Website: slack
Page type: payment
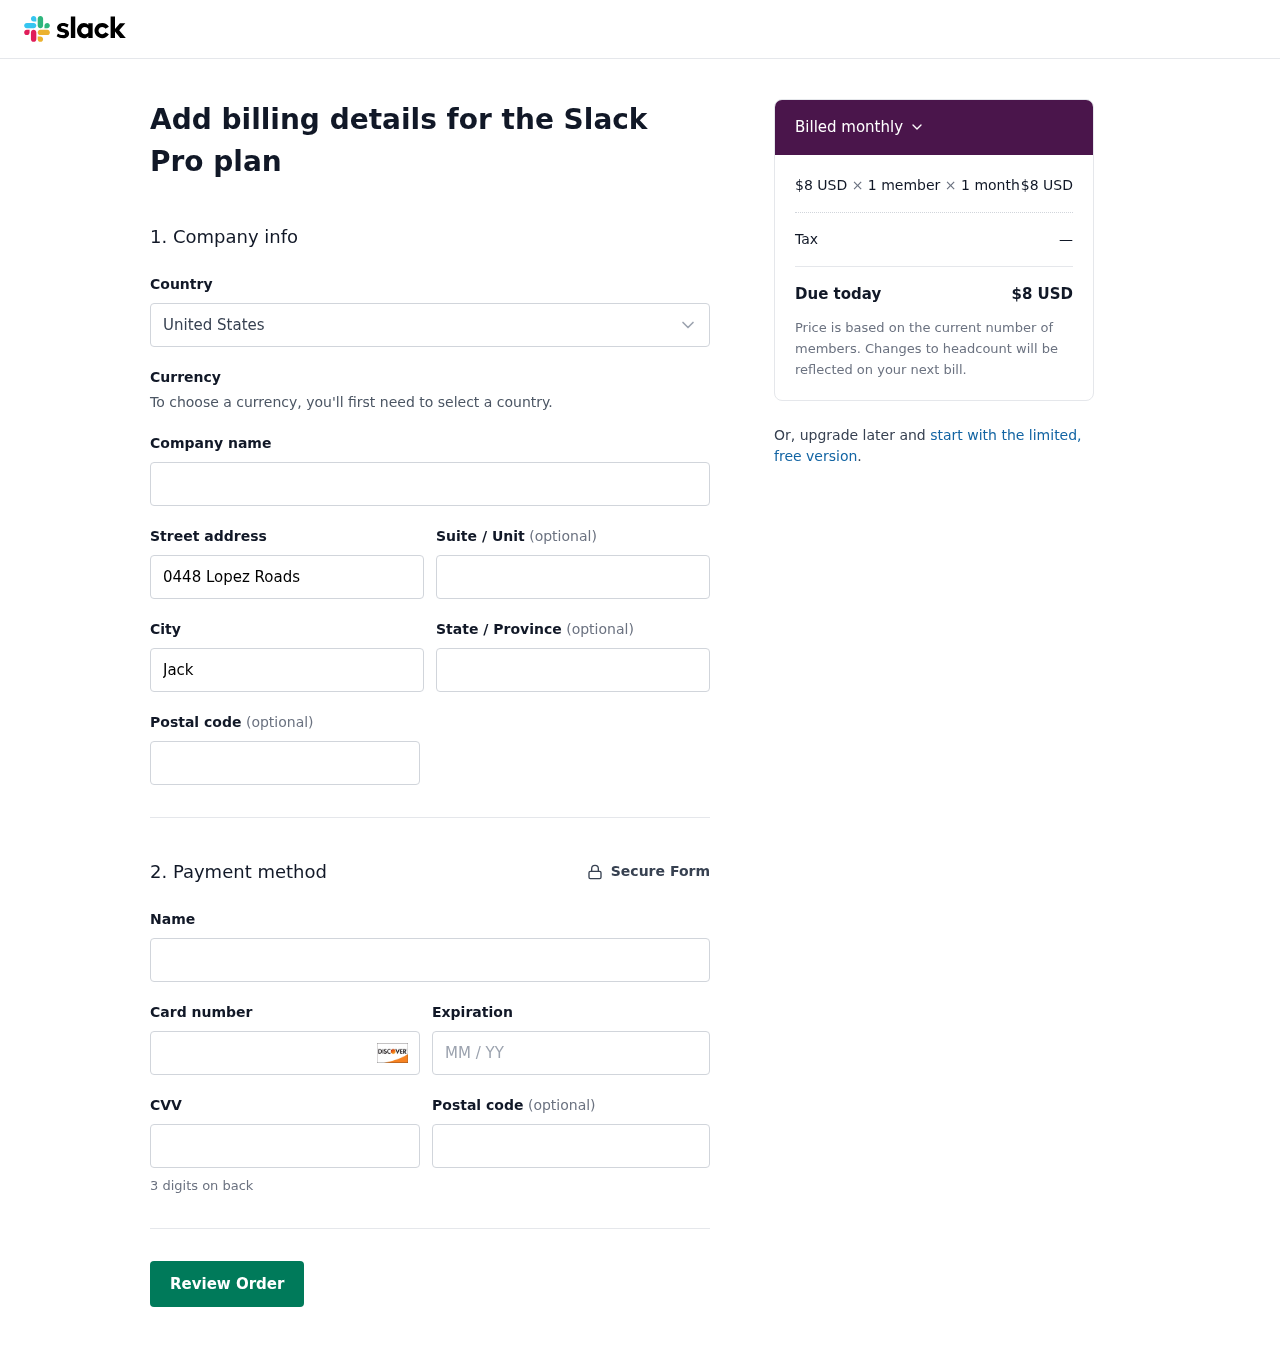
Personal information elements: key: PII_COUNTRY
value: United States
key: PII_STREET
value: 0448 Lopez Roads
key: PII_CITY
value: Jacksonland
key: PII_STATE
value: Oklahoma
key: PII_POSTCODE
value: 28572
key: PII_FULLNAME
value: Donald Krause
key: PII_CARD_NUMBER
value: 6590 3476 9612 3106
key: PII_CARD_EXPIRY
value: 09/27
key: PII_CARD_CVV
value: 576
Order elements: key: ORDER_PRICE_PER_MEMBER
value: $8 USD
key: ORDER_NUM_MEMBERS
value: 1 member
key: ORDER_NUM_MONTHS
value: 1 month
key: ORDER_SUBTOTAL
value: $8 USD
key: ORDER_TAX
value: —
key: ORDER_TOTAL
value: $8 USD